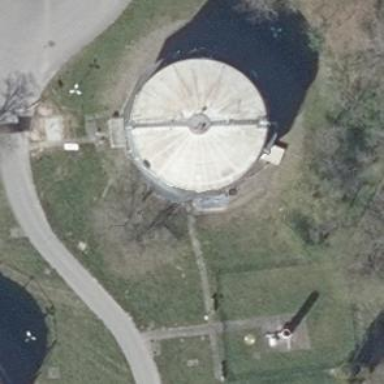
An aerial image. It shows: Storage tank that is man-made.